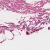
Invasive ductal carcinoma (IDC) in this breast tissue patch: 0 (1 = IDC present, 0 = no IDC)